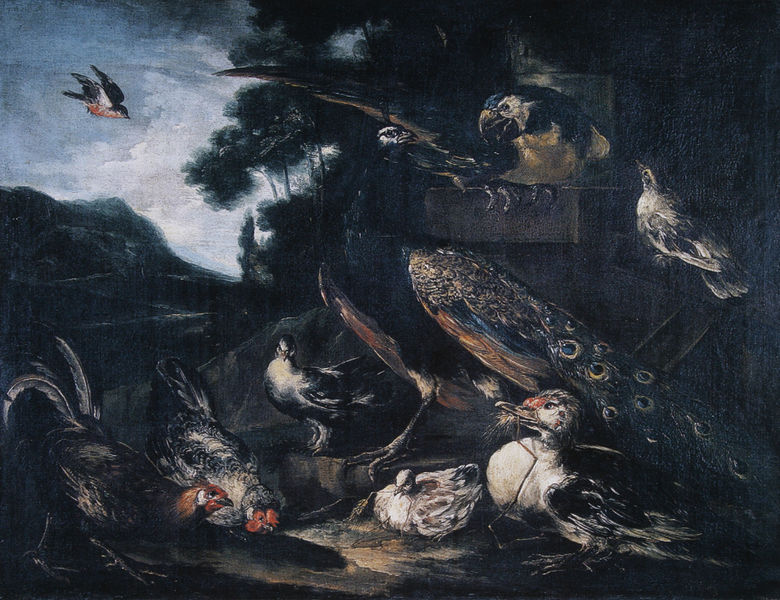
Titel: Parklandschaft mit Pfau und Papagei
Künstler: Giovanni (Il Crivellino) Crivelli
Standort: Mainz
Institution: Landesmuseum
Schlagwörter: baum, berg, blau, blätter, dunkel, feder, gemälde, himmel, laub, schatten, vogel, weiß, wolken, bäume, fluss, grün, landschaft, ocker, sitzen, äste, braun, bunt, hell, hintergrund, holz, licht, nacht, schwarz, star, stroh, ausblick, gras, rot, tiere, weg, beige, federn, gefieder, stein, taube, bild, ast, erde, horizont, hügel, natur, vögel, zweige, boden, kontrast, wald, anhöhe, fliegen, stilleben, stillleben, bewölkt, schwanz, ente, gans, schnabel, gebirge, klein, weis, enten, luft, könig, essen, flug, tauben, pfau, krallen, tierwelt, mahlzeit, jagd, geflügel, truthahn, amsel, drossel, fink, ende, fasan, laubwald, nest, schwingen, auerhahn, hahn, rebhuhn, huhn, ara, papagei, tierstück, welt, kakadu, henne, hühner, ankommen, hähne, körner, picken, schwalbe, rotkehlchen, ber, pfauenauge, pfauenaugen, brüten, nestbau, nisten, gemälder, einfliegen, federtier, nestmaterial, tierstilleben, vogel papagei, fasa, gimpel, hüherhof, vogelhochzeit, pavline